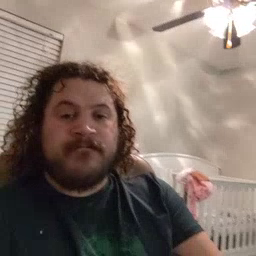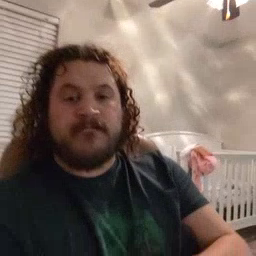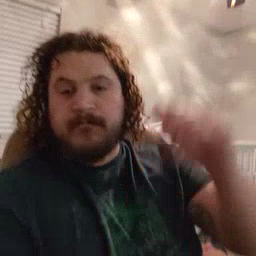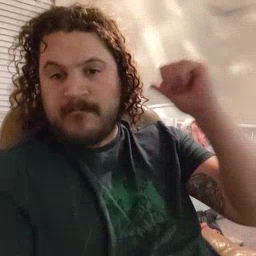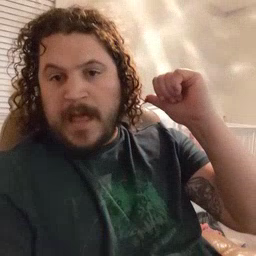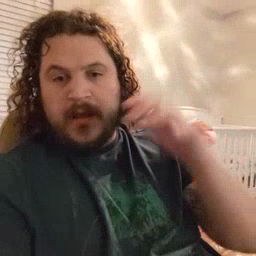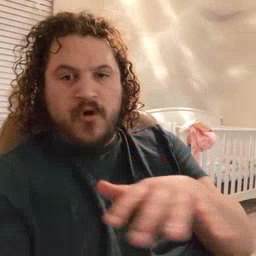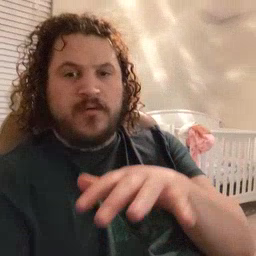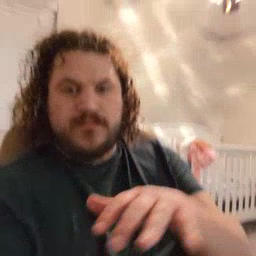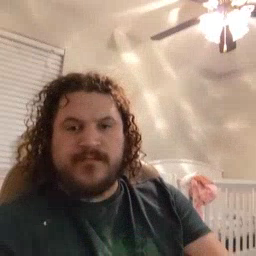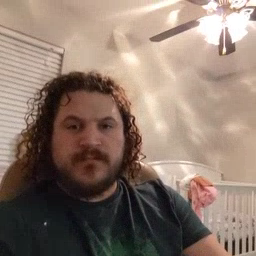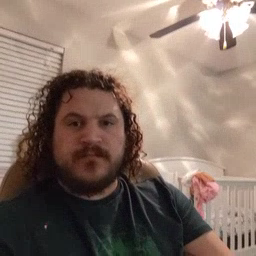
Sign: backyard